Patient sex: M
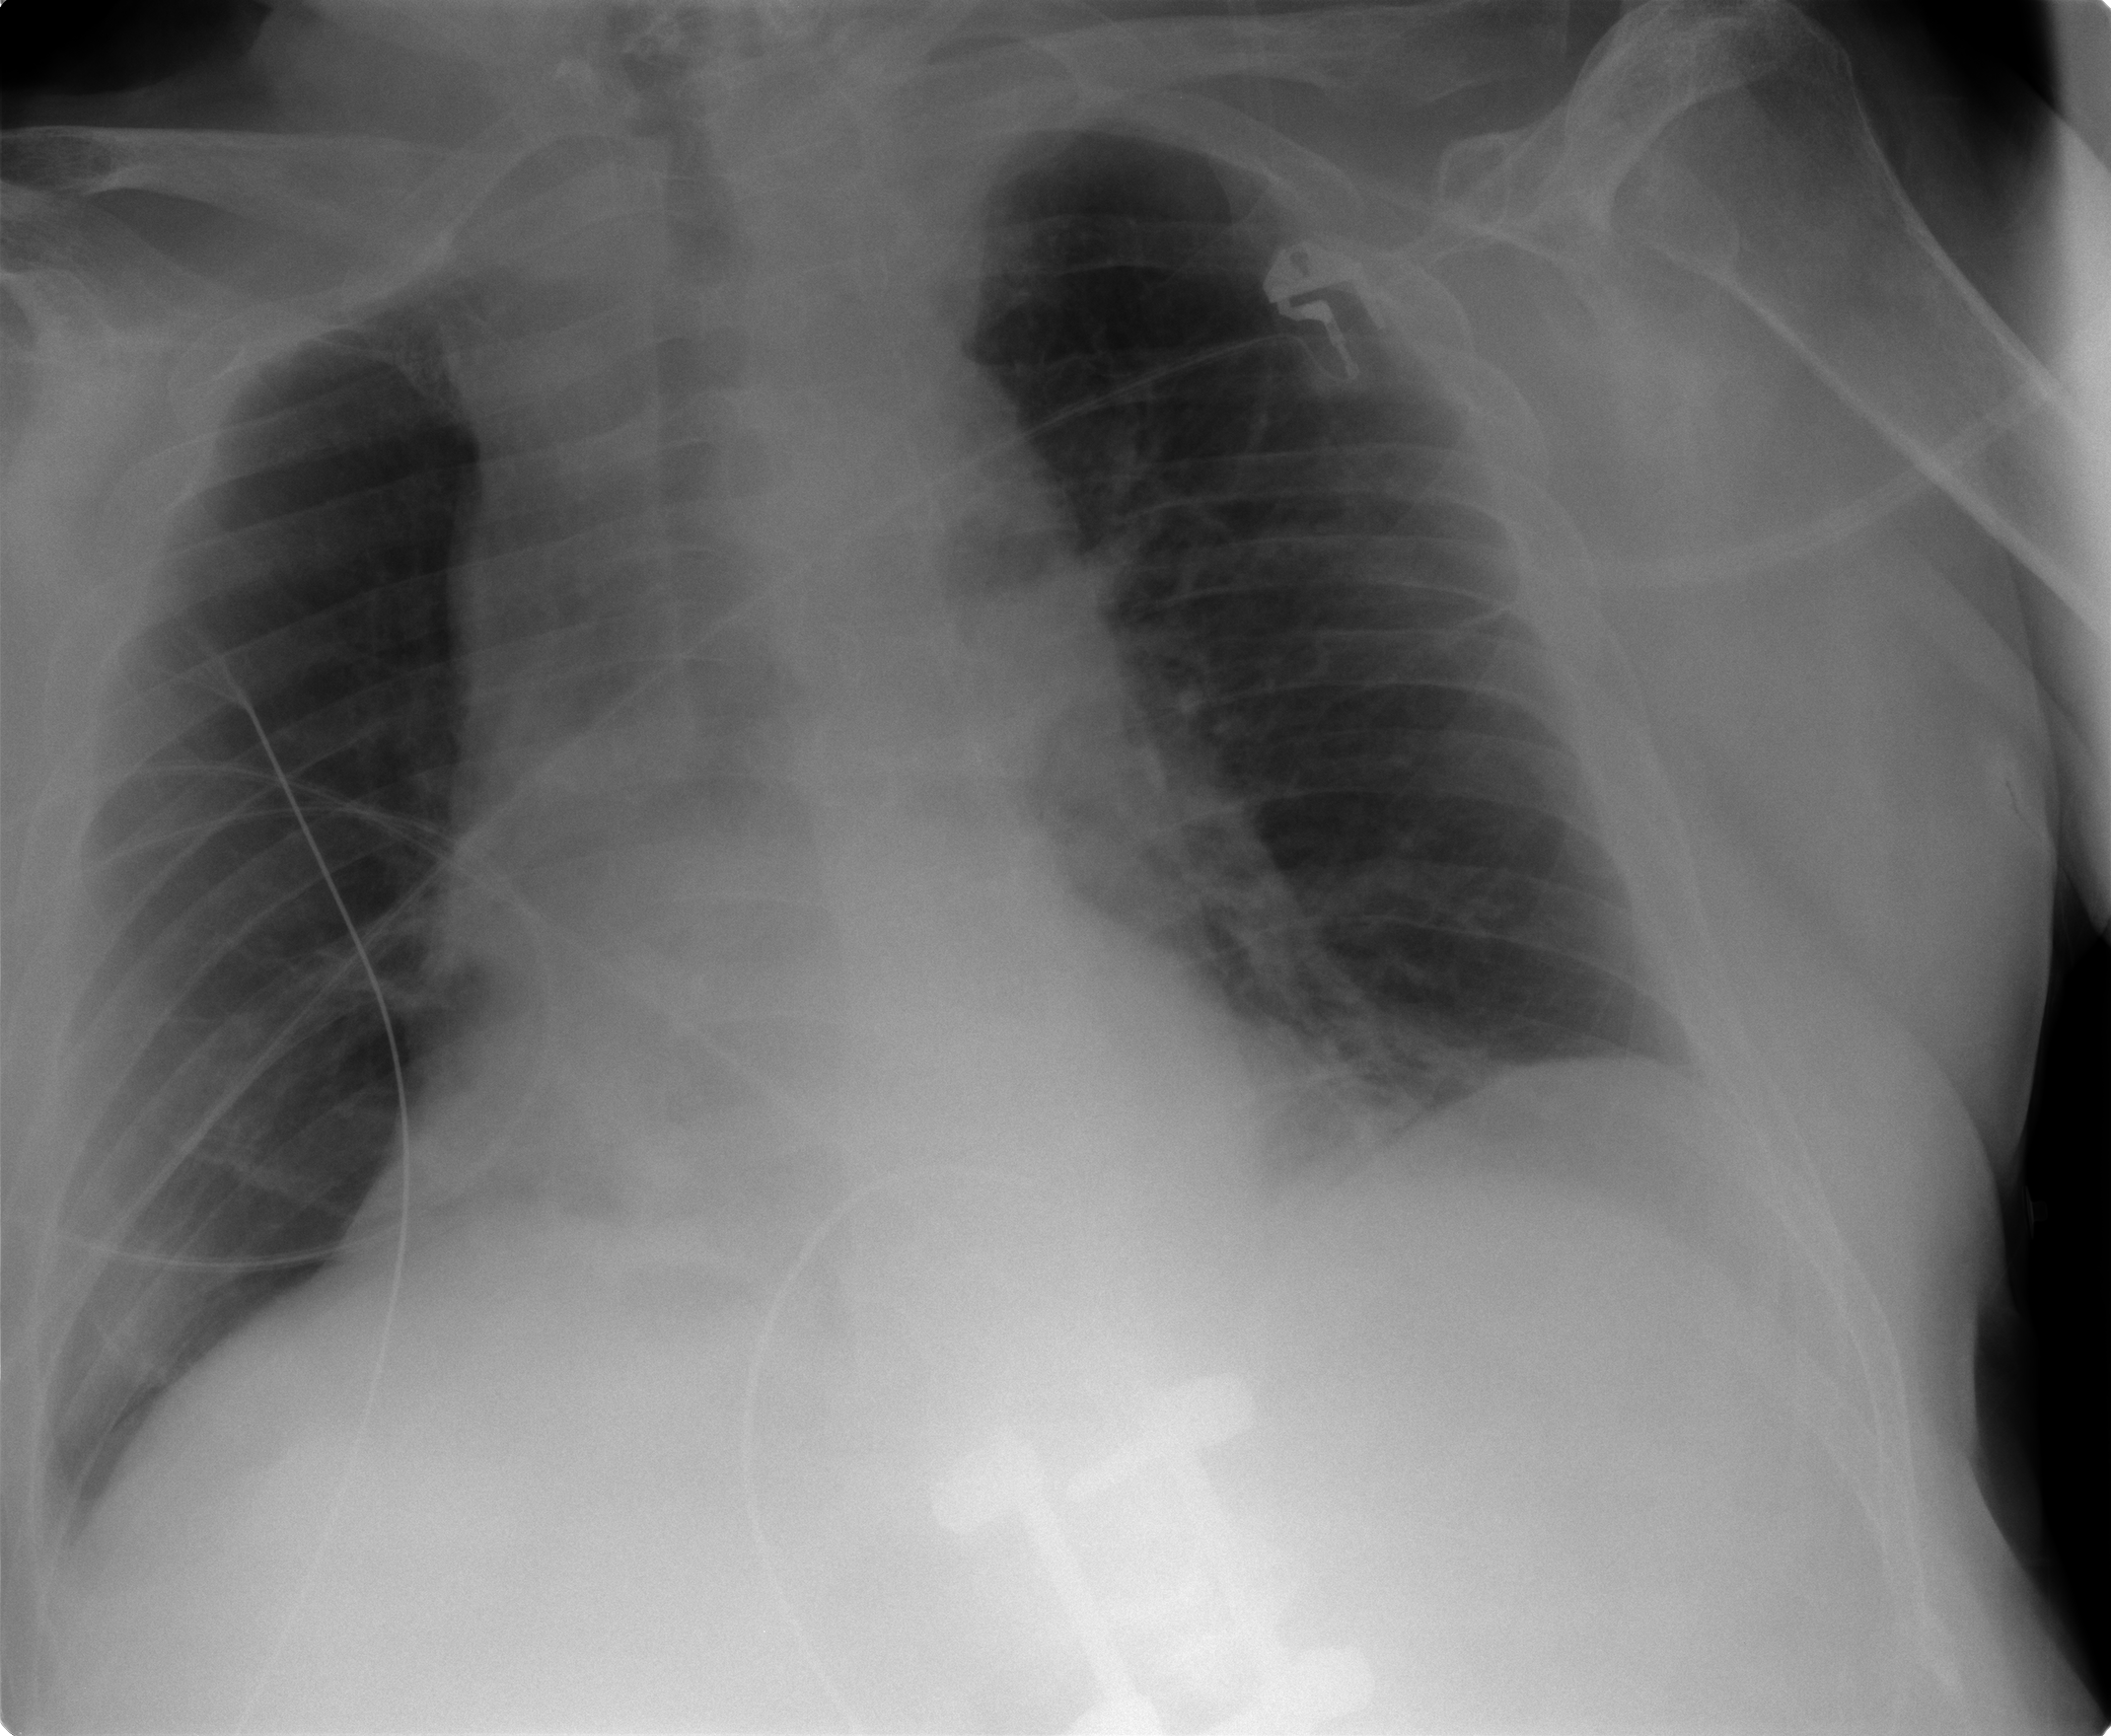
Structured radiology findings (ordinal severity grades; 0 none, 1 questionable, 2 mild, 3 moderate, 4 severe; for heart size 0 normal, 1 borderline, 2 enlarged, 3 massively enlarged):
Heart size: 0
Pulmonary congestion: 1
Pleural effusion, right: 1
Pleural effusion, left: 1
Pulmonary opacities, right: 0
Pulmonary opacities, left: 0
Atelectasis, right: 2
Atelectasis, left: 2